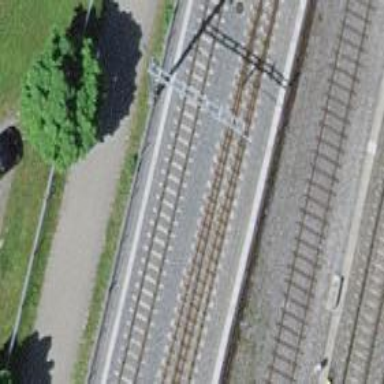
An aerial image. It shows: Narrow-gauge railway with single track. The railway is electrified with contact line.